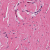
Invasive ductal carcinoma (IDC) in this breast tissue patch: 0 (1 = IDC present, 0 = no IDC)